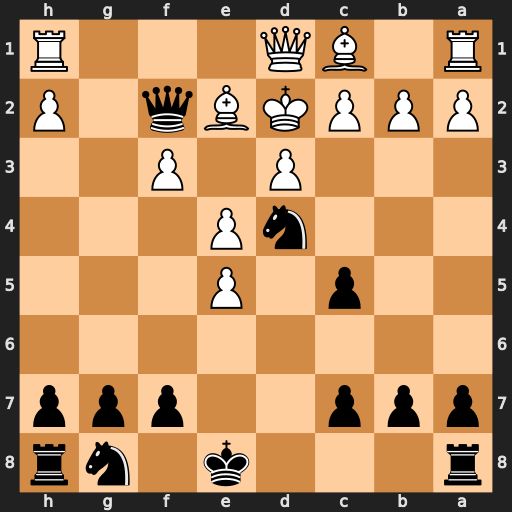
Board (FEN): r3k1nr/ppp2ppp/8/2p1P3/3nP3/3P1P2/PPPKBq1P/R1BQ3R
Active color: b
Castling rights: kq
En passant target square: -
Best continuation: Nxf3+ Kc3 Qd4+ Kb3 Qb4#